Question: How to make text look like instagramm comments, with ckickable nick with one color and not clickable text with another color and optional clickable text tags.

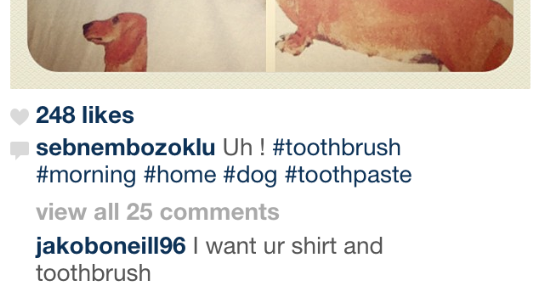
Answer: You might want to try <URL>